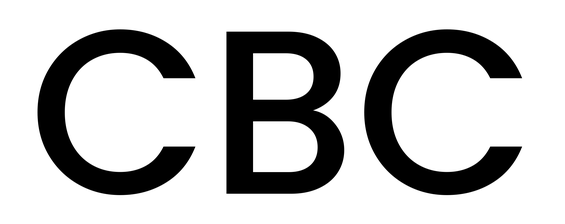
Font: Poppins-Medium